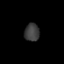
Tissue: prostate
Cell type: T cells
Senescence score: 0.3339
Nuclear area (px): 262
Mean DAPI intensity: 60.031